Question:
every 3 bits represent a row or a col. i need to read every 3 bits and store them in a variable.
this is my code so far:
'''
typedef unsigned char BYTE
void main()
{
FILE* fh = fopen("knightPath.bin", "rb");
checkFileOpening(fh);
BYTE ch ,ch1, ch2;
fread(&ch, sizeof(BYTE), 1, fh);
ch1 = ch >> 5; /* first 3 bits 'C' */
ch2 = ch << 3 >> 5; /* second 3 bits '5' */
fclose(fh);
}
'''
The problem is reading the bits from the letter A because i have 2 bits of it in the variable ch and the next bit will be in the next BYTE i read from the file.
i thought about using mask but i am not sure how.
any ideas? how can i work this out?
thanks
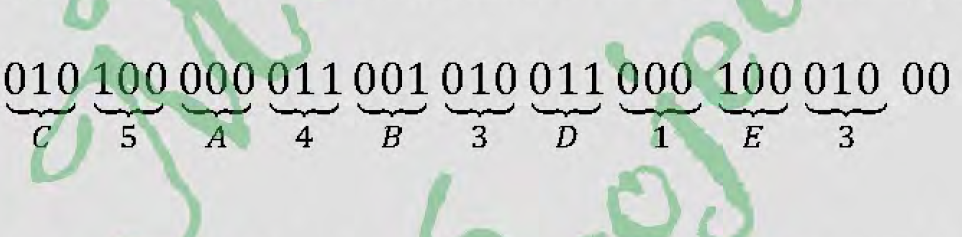
Answer: Would you please try the following:
'''
#include <stdio.h>
#include <stdlib.h>
#define FILENAME "knightPath.bin"
int main() {
FILE *fp;
int c, ch1, ch2;
int remain = 0; // remaining buffer (FIFO) size in bit
int buf = 0; // FIFO of bit stream
if (NULL == (fp = fopen(FILENAME, "rb"))) {
fprintf(stderr, "can't open %s
", FILENAME);
exit(1);
}
while (1) {
if (remain < 6) { // if the FIFO size < 6
c = fgetc(fp); // then read next byte
if (c == EOF) return EXIT_SUCCESS;
remain += 8; // increase the buffer size
buf = (buf << 8) + c; // append the byte to the FIFO
}
ch1 = (buf >> (remain - 3)) & 7;// get the leftmost 3 bits
ch2 = (buf >> (remain - 6)) & 7;// get the next 3 bits
printf("ch1 = %c, ch2 = %d
", ch1 + 'A', ch2 + 1);
remain -= 6; // decrease the FIFO size
buf &= ((1 << remain) - 1); // clear the processed bits
}
}
'''
Output:
'''
ch1 = C, ch2 = 5
ch1 = A, ch2 = 4
ch1 = B, ch2 = 3
ch1 = D, ch2 = 1
ch1 = E, ch2 = 3
'''